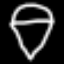
Label: diamond